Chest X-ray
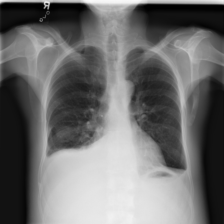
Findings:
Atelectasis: negative
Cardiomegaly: negative
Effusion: positive
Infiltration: negative
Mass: negative
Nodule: negative
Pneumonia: negative
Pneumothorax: negative
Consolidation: negative
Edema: negative
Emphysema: negative
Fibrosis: negative
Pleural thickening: negative
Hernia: negative